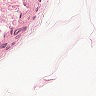
Metastatic tissue present: no